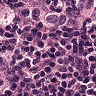
Metastatic tissue present: yes